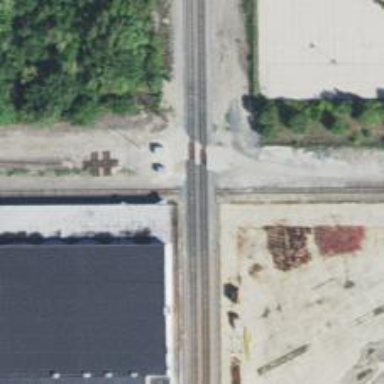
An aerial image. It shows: Railway crossing.